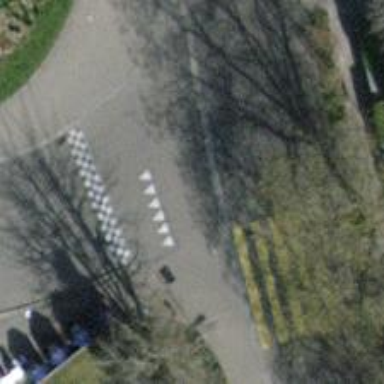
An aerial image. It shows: Unmarked crossing with traffic calming table on the road.